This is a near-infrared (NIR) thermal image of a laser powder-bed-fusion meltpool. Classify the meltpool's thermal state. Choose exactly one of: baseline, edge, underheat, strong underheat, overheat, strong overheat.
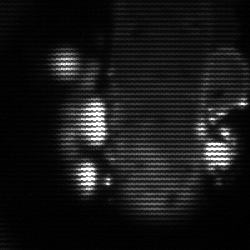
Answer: strong underheat